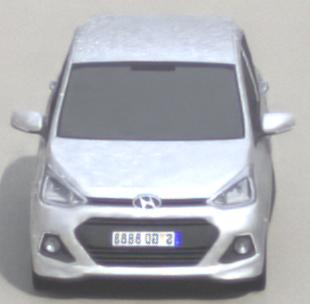
Make: Hyundai
Model: i10
Detailed model: Gen. 2
Model produced from: 2013
Model produced until: 2019
Doors: 5
Color: white
Road condition: dry road
Daytime: morning or afternoon
Contrast: low contrast